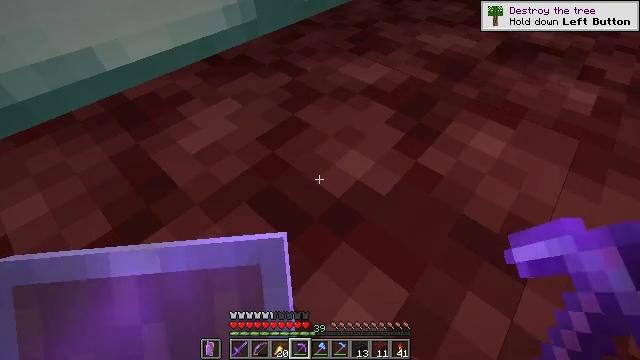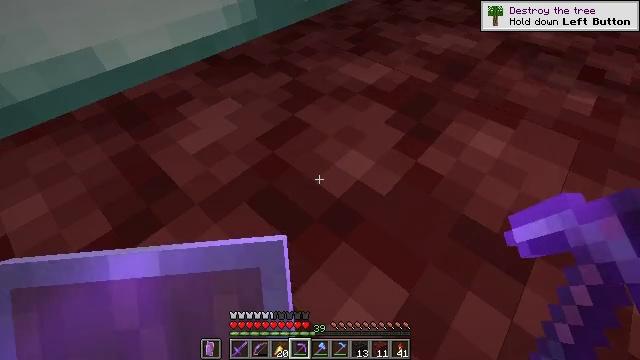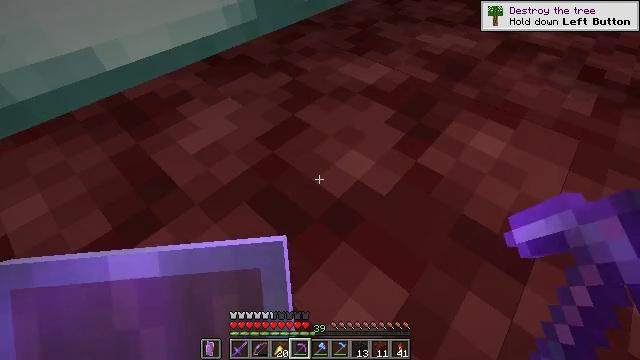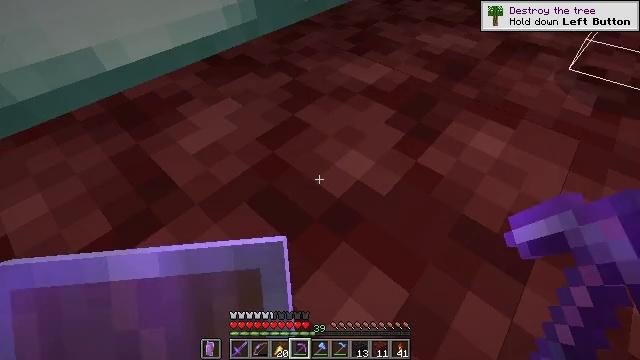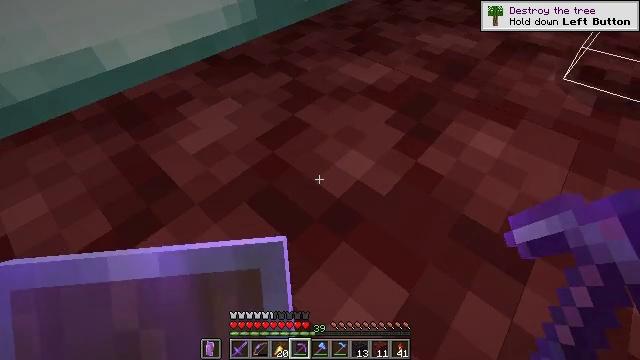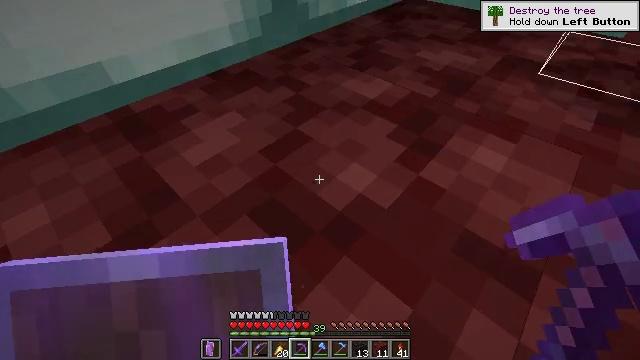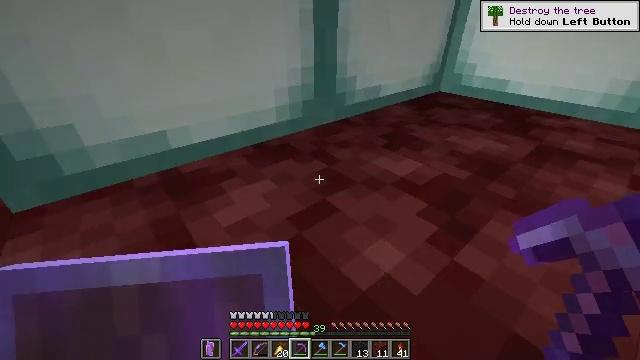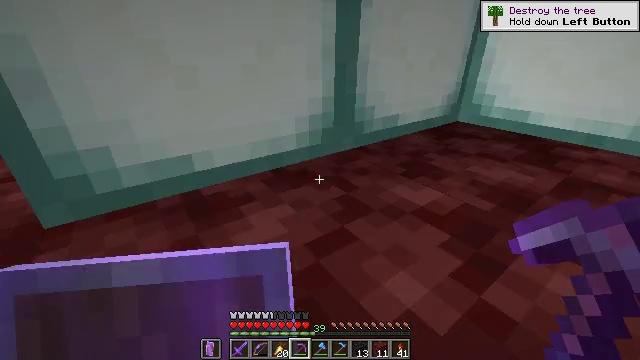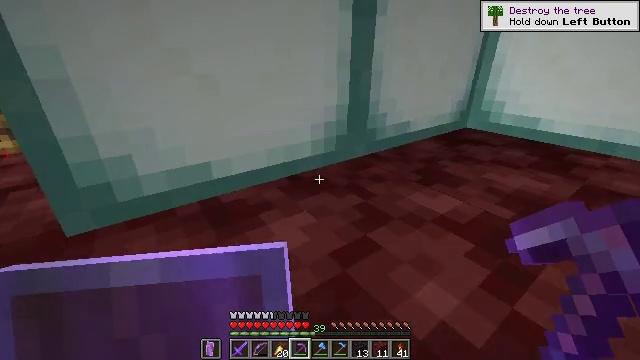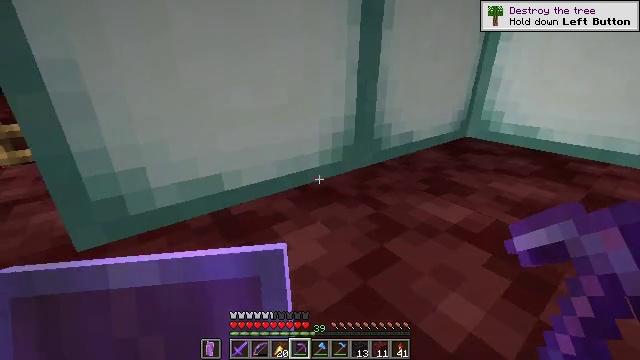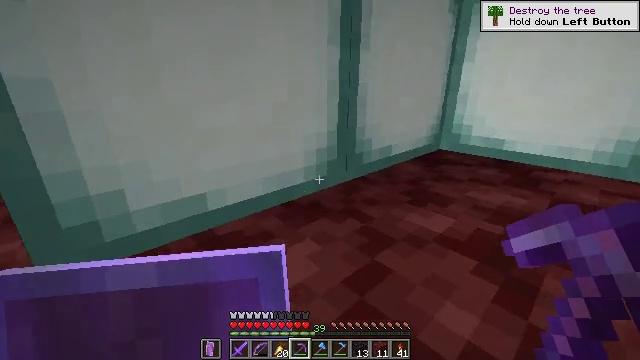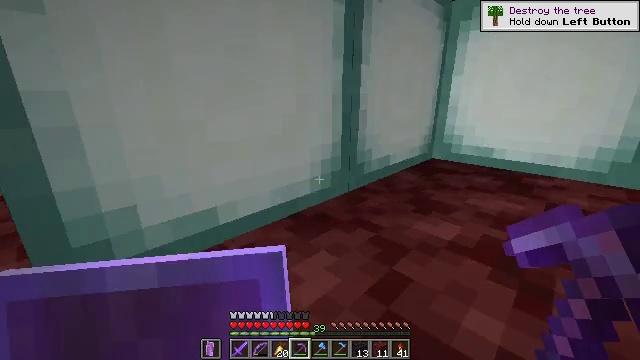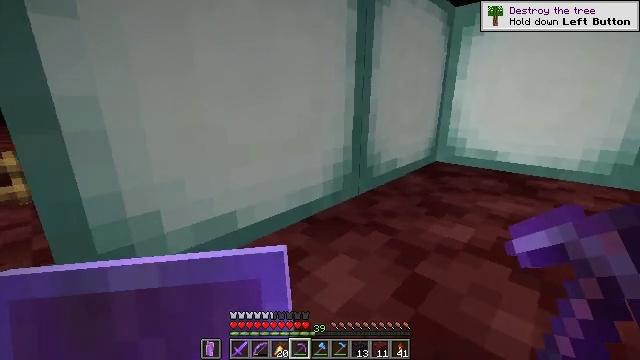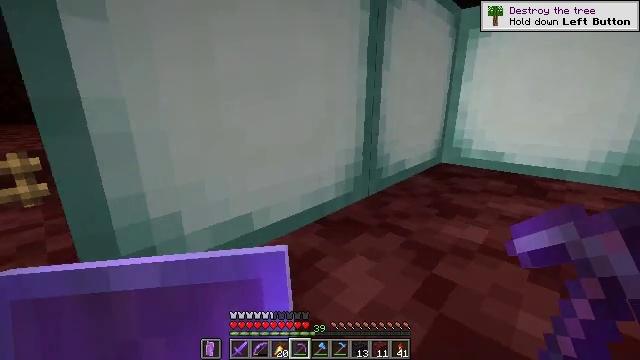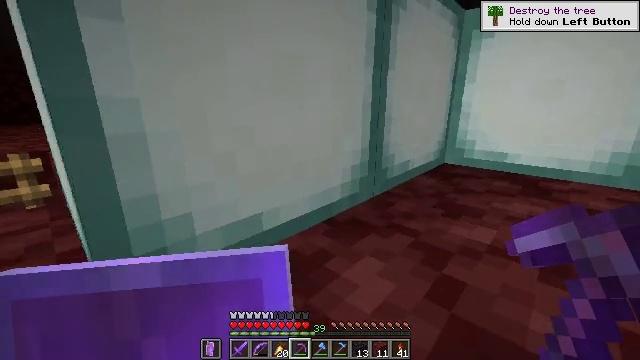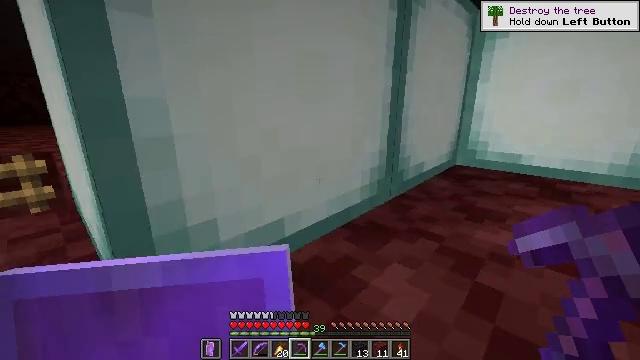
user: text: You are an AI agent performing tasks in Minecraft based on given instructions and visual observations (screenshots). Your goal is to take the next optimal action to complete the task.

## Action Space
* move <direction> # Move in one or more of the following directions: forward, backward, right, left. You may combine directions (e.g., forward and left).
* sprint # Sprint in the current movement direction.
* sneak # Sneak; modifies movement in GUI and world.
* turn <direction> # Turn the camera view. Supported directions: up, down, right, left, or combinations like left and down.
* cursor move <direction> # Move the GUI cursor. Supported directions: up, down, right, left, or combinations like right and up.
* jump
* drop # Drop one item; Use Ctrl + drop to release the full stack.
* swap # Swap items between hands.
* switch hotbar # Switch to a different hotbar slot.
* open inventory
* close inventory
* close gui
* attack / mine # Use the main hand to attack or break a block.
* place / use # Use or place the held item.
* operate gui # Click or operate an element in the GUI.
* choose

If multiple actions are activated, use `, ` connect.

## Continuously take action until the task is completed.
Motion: motion action
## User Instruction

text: Attack the sea lantern to retrieve it.
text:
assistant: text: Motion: no_op
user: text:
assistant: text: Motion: no_op
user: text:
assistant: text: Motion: no_op
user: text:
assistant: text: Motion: no_op
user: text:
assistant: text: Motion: turn up
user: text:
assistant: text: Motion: turn left and up
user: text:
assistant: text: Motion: move left, turn left and up
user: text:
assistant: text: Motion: move left, turn up
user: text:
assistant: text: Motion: move left, turn right and up
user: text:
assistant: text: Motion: move left, turn right and up
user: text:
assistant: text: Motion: move left, turn right and up
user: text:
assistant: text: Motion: move left, turn right
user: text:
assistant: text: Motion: move left
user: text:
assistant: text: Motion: move forward and move left
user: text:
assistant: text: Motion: move forward and move left
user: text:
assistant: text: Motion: move forward and move left
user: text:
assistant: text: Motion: move forward and move left
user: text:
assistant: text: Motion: move forward and move left
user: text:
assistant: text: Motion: move forward and move left
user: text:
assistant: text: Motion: move forward and move left, turn right
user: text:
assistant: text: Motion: move forward and move left, turn right
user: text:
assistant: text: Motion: move forward and move left
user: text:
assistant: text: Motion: move forward and move left
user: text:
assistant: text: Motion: move forward and move left
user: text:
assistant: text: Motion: move forward and move left
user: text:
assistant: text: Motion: move forward and move left
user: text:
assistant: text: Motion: move forward and move left, turn left
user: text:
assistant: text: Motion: turn left and up
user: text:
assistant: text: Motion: turn left
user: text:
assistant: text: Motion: no_op